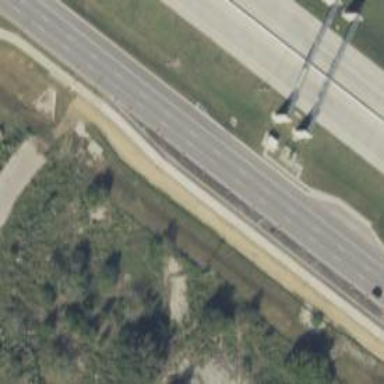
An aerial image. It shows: Secondary road with frontage road alongside.